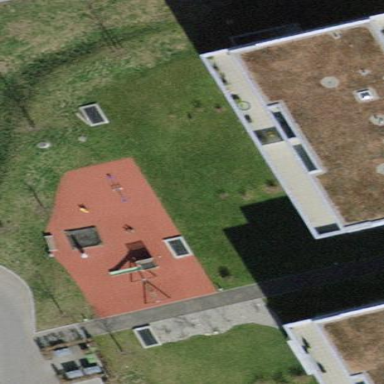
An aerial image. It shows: Playground area for leisure land.